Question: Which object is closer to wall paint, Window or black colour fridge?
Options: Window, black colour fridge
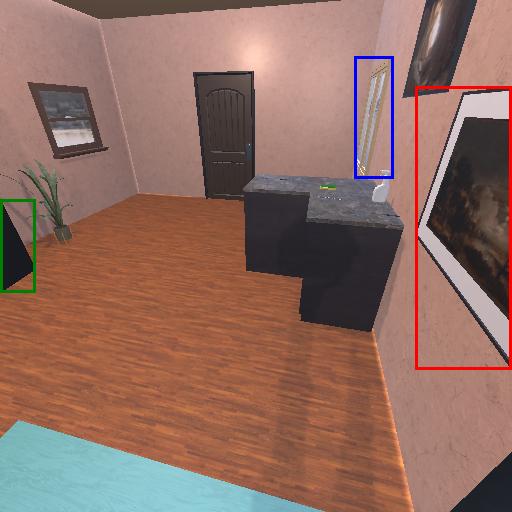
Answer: Window